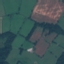
Land use / land cover class: Pasture